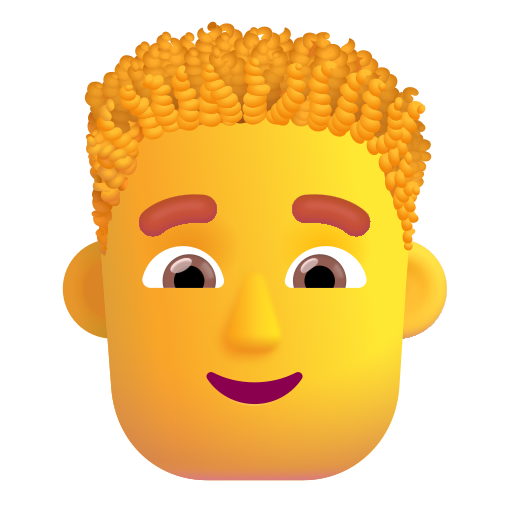
man curly hair color default